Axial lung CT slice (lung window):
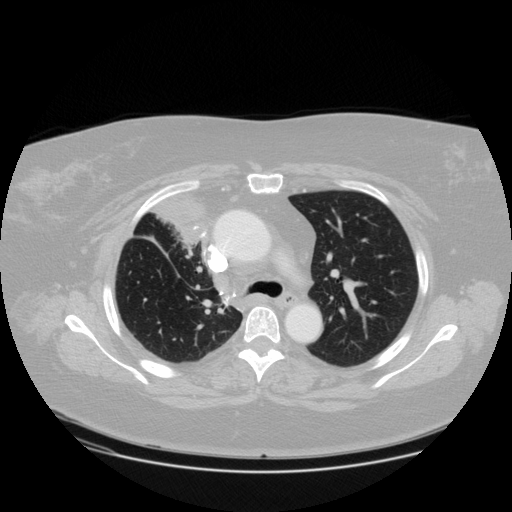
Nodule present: no